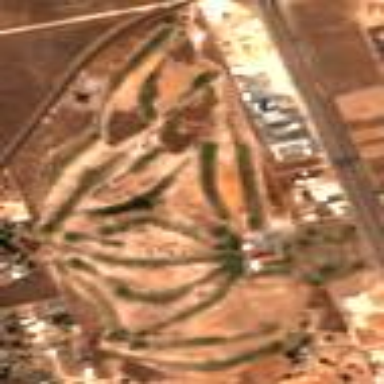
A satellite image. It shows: Golf course surrounded by greenery.